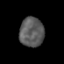
Tissue: prostate
Cell type: T cells
Senescence score: 0.2143
Nuclear area (px): 702
Mean DAPI intensity: 91.056